Пластина, согнутая посередине под прямым углом, помещена на горизонтальный неподвижный цилиндр радиусом $R$, как показано на рисунке.
Каким должен быть коэффициент трения покоя между цилиндром и пластиной, чтобы пластина не соскользнула с цилиндра?
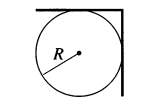
Ответ: $$ \mu=\sqrt{2}-1 \approx 0.414 $$
Темы:
T, Механика, Статика, Трение, 200 задач, Момент сил